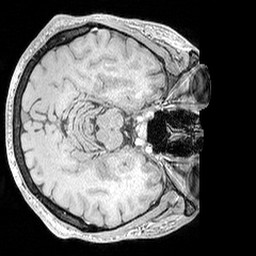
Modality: MP2RAGE
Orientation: axial
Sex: male
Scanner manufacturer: siemens
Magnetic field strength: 3 T
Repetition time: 5 s
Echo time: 0.00292 s